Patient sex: M
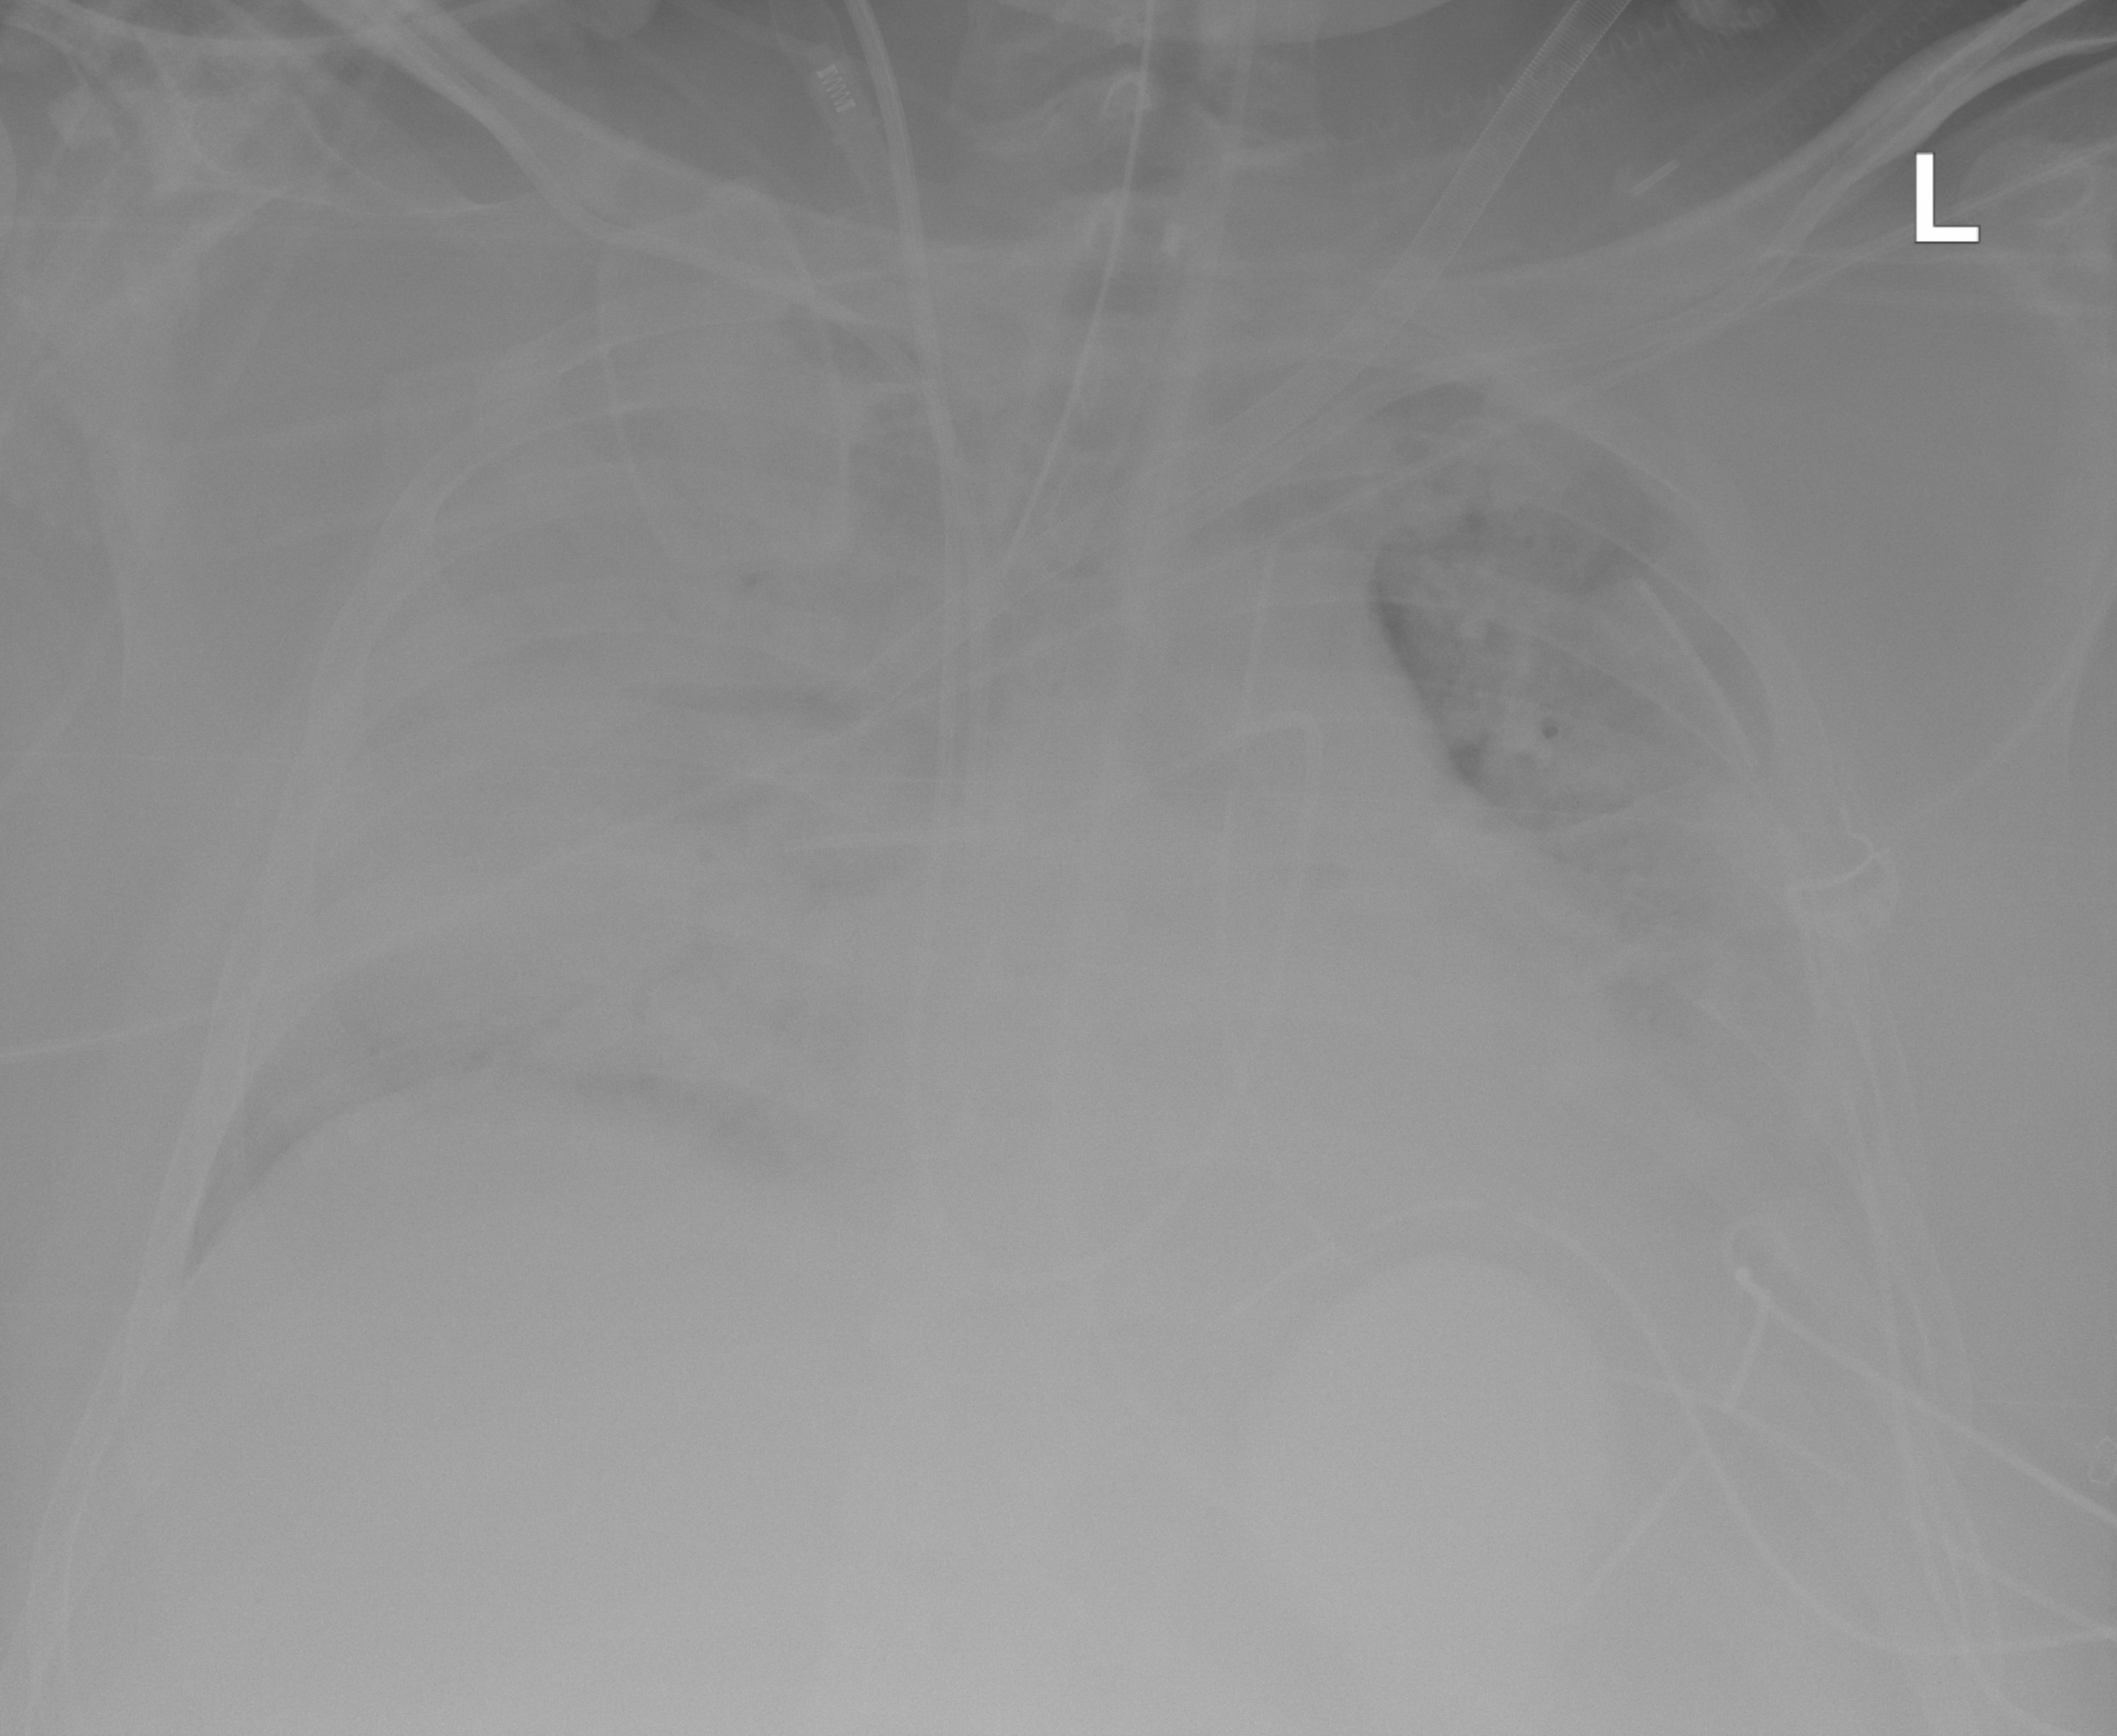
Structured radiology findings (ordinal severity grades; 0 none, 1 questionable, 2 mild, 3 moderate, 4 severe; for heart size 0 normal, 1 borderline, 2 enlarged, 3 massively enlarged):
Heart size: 2
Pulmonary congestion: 2
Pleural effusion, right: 2
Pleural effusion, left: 3
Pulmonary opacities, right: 4
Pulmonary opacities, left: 4
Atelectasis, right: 4
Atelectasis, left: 4